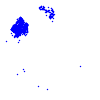
Particle: electron